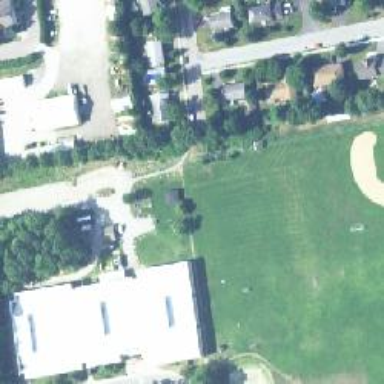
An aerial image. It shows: Middle school.